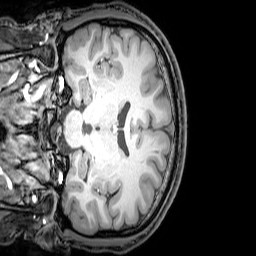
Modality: T1w
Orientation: coronal
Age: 24
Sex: male
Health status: healthy
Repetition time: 0.081 s
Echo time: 0.037 s